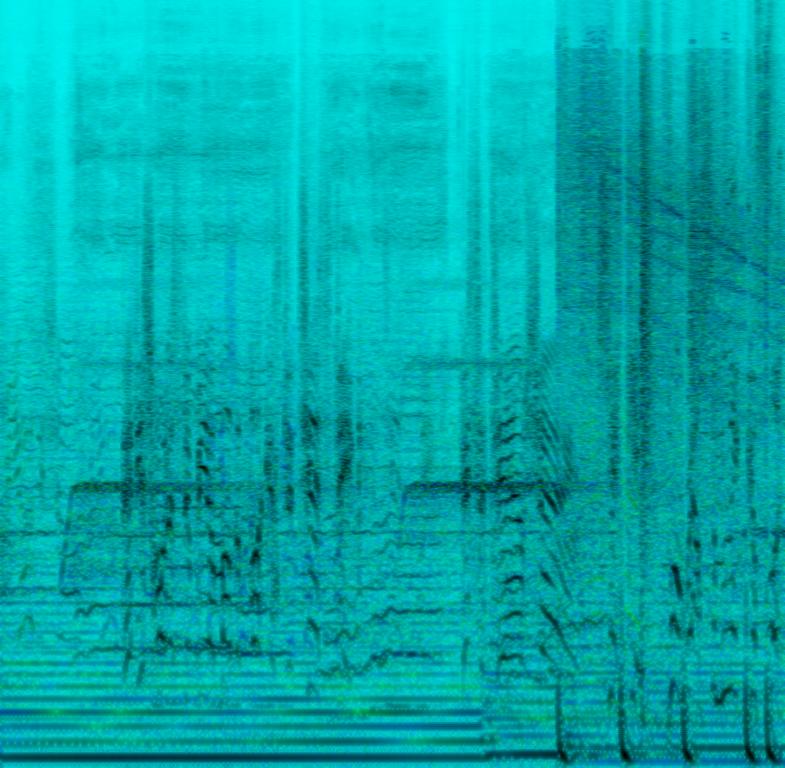
This audio contains digital drums playing along to a male voice singing in a higher key while a synth bass sound and a lead sound are supporting the epic atmosphere. Then another male voice starts rapping with a lot of confidence and a little aggression in his voice. A male voice is providing backing vocals panned to both sides of the speakers. This song may be playing as a motivational mood enhancer.